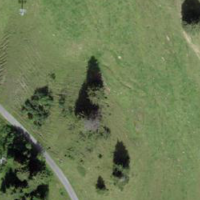
EUNIS habitat code: 23
Species observed at this site:
Campanula barbata